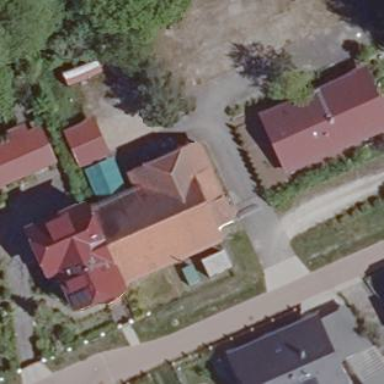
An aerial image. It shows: Simple and straightforward house.